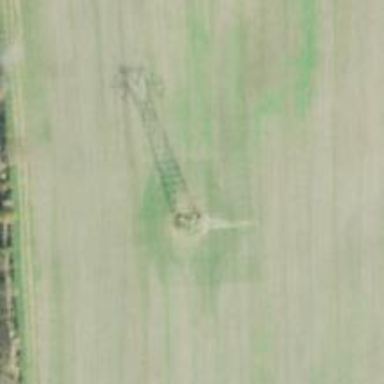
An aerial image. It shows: Lattice structure tower used for power distribution.